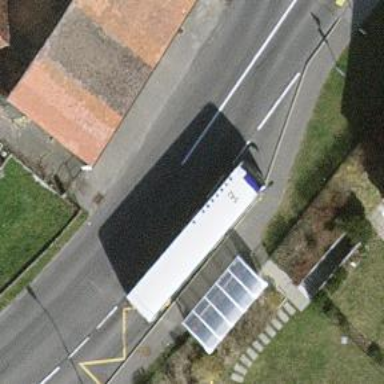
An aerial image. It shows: Bus stop with designated public transport stop position.